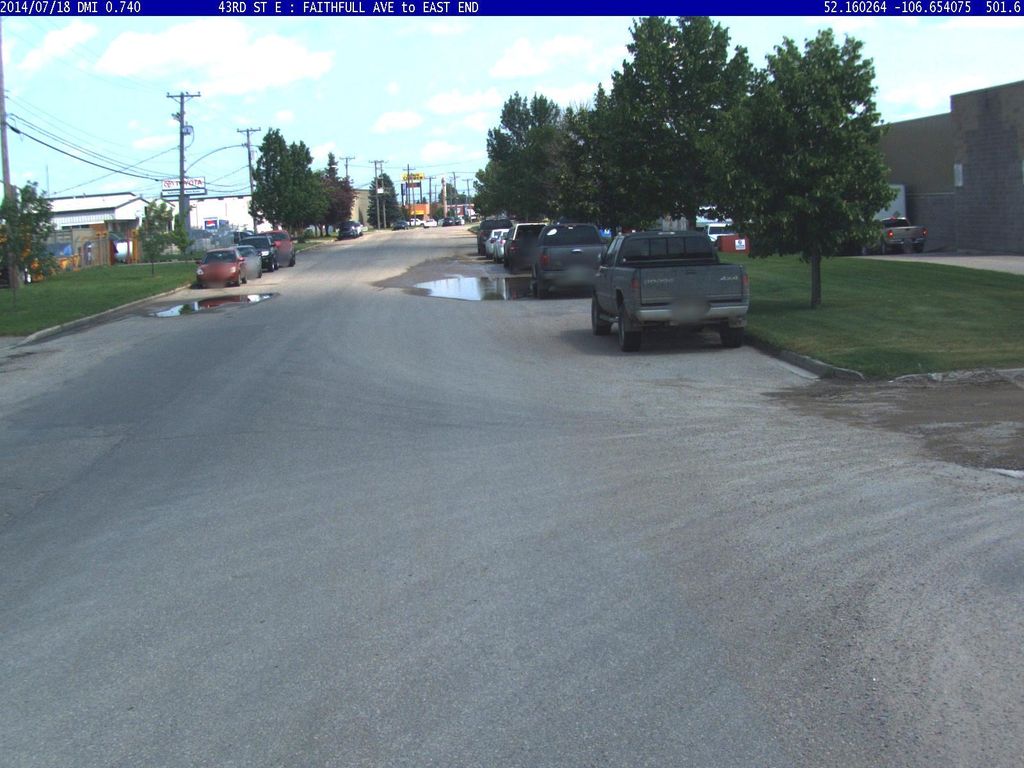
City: saskatoon